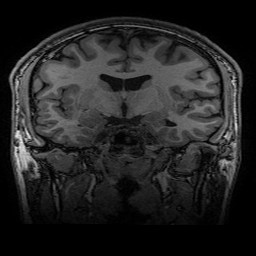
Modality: T1w
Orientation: sagittal
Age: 20
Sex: male
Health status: healthy
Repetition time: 2.53 s
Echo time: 0.0034 s